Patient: sex M, age 81
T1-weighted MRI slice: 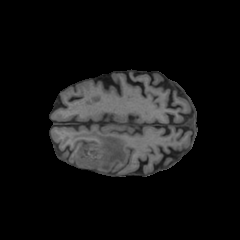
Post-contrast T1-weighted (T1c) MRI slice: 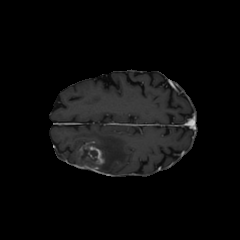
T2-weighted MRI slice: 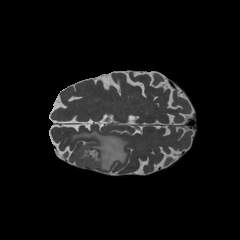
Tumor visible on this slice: yes
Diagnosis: Glioblastoma, IDH-wildtype
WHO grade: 4